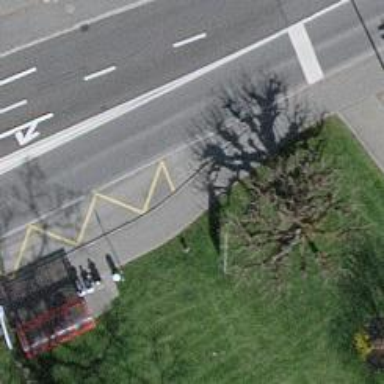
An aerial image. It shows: Platform for public transport with shelter.